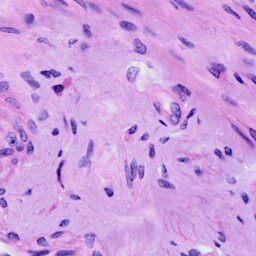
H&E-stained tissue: Cervix